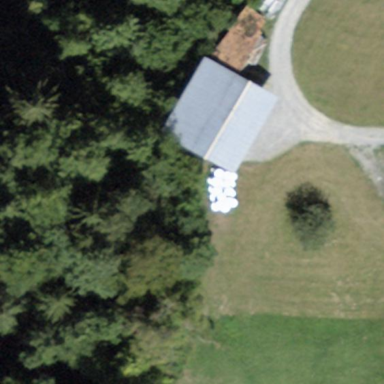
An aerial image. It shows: Shed building.